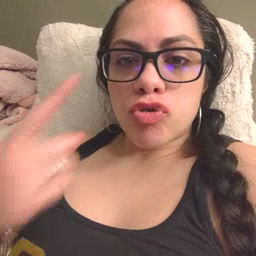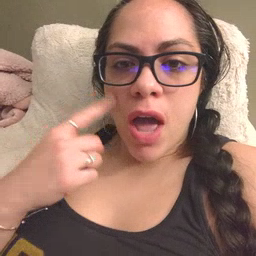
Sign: cry